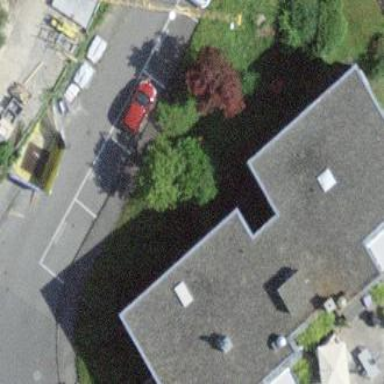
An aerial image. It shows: Parking lane designated for parking.